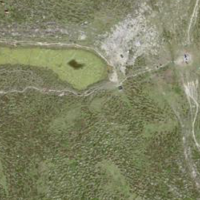
EUNIS habitat code: 26
Species observed at this site:
Geum montanum